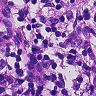
Metastatic tissue present: no